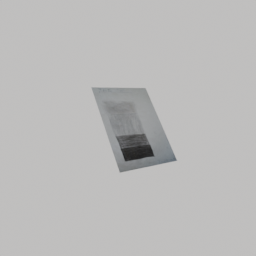
Label: decoration